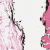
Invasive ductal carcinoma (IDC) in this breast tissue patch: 0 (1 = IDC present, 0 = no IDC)